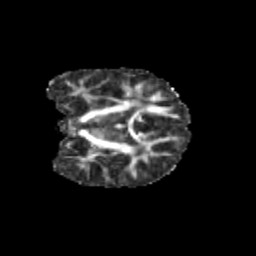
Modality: FA
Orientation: coronal
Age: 11
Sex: male
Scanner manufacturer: siemens
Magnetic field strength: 3 T
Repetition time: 3.8 s
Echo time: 0.07 s